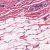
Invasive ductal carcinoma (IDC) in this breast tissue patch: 1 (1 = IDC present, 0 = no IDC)